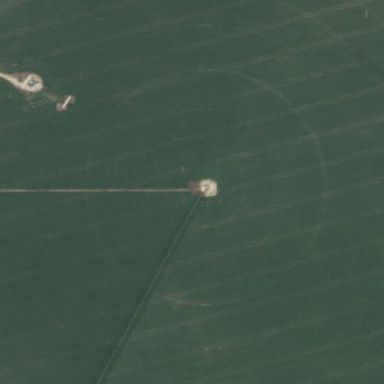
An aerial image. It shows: Irrigation pivot.